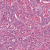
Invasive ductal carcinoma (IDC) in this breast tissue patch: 1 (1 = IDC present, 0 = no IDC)